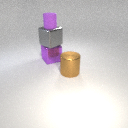
large purple metal cube to the left of large brown metal cylinder